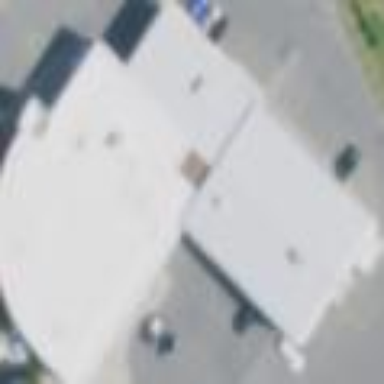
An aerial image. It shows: Building that houses car shop.